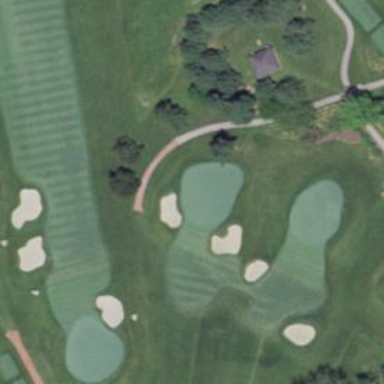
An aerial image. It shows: Golf hole.